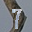
Label: 7